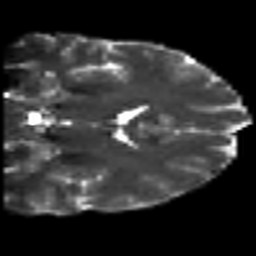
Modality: T2w
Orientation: coronal
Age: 27
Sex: female
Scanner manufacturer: siemens
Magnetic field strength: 3 T
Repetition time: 7 s
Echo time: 0.0926 s